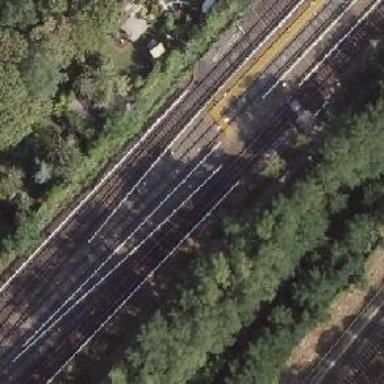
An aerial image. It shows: Railway switch.